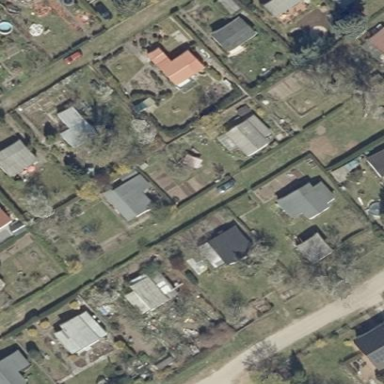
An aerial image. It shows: Allotments area.